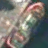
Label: Towing_vessel